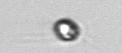
Label: flagellate